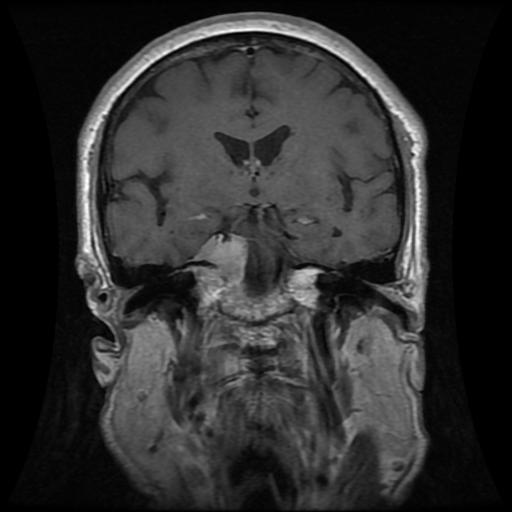
Label: meningioma